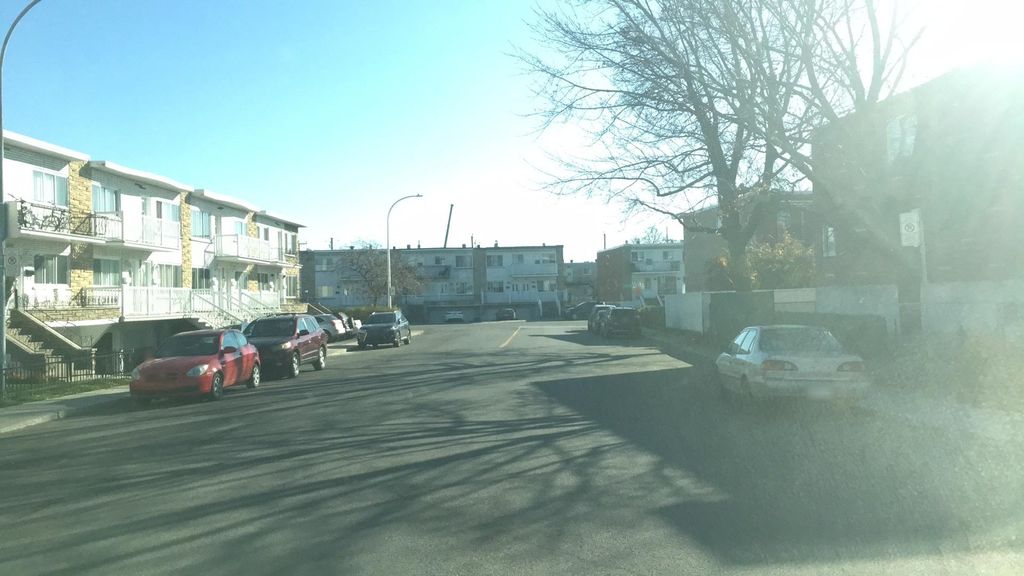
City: montreal